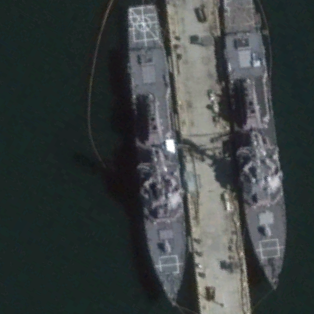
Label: destroyer